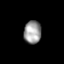
Tissue: prostate
Cell type: Myeloid cells
Senescence score: 0.2683
Nuclear area (px): 396
Mean DAPI intensity: 153.79